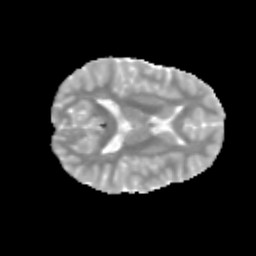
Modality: MD
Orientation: axial
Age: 12
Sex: female
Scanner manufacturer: siemens
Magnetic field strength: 3 T
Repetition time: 3.8 s
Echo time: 0.07 s